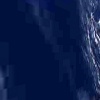
Label: water